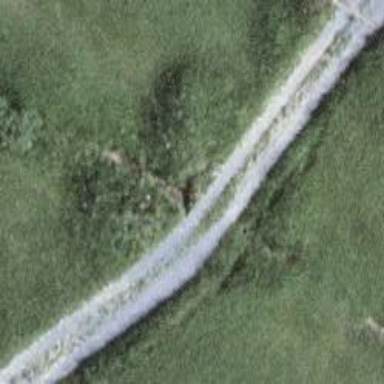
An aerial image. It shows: Gravel track road.